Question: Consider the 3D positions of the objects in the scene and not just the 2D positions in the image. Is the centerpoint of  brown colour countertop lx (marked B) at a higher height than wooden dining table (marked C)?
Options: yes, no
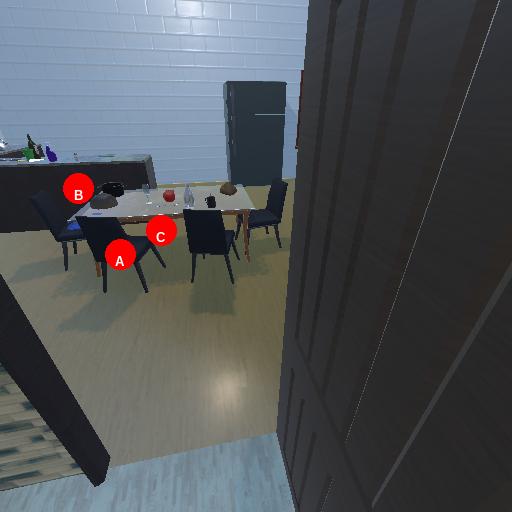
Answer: yes